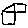
Label: house